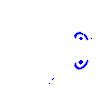
Particle: electron